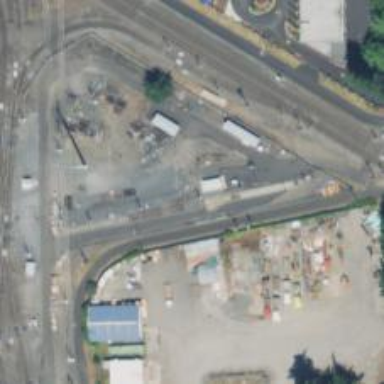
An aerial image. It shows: Light rail railway line.